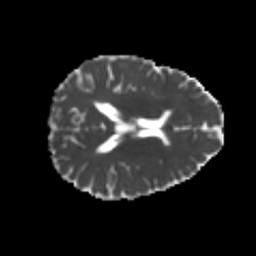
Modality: MD
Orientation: axial
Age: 23
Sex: female
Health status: healthy
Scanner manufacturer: philips
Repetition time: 7.388 s
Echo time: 0.08599 s